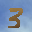
Label: 3